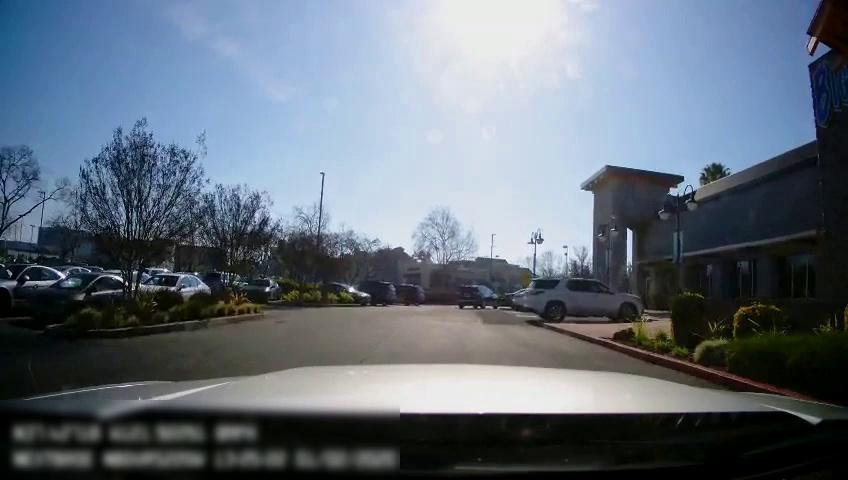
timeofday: Day
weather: Sunny
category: Drivable Space
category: Vehicles | Car
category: Vehicles | Car
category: Vehicles | SUV
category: Vehicles | SUV
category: Vehicles | SUV
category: Vehicles | Car
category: Vehicles | Car
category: Vehicles | Car
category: Vehicles | SUV
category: Vehicles | Car
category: Vehicles | Van
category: Vehicles | SUV
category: Vehicles | Car
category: Vehicles | Car
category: Vehicles | Car